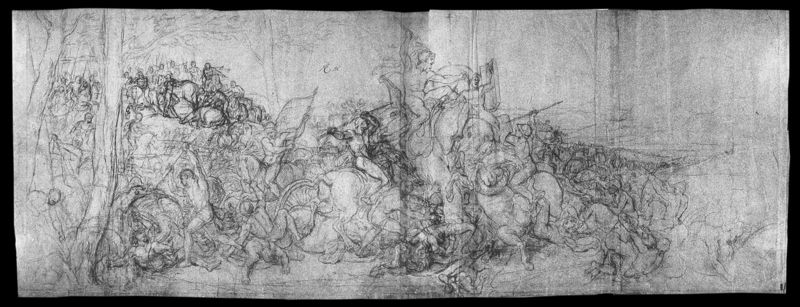
Titel: Die Schlacht von Porus (Kopie nach Le Brun)
Künstler: Nivelon
Institution: Paris, Musée du Louvre
Schlagwörter: akt, baum, feder, gruppe, kampf, mann, nackt, wasser, weiß, bäume, landschaft, menschen, grau, männer, schwarz, skizze, szene, zeichnung, tier, tiere, wiese, ast, feld, stamm, pferd, pferde, reiter, relief, papier, fahnen, fahne, flagge, wagen, krieg, schlacht, lanze, soldaten, liegend, unscharf, haufen, waffen, tote, getümmel, quer, bleistift, entwurf, heer, schimmel, sieg, krieger, speer, speere, töten, textil, waagen, papyrus, soldanten, druck skulptur